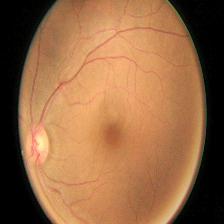
Diabetic retinopathy grade: Moderate